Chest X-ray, PA view. Patient: 53 years old, sex M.
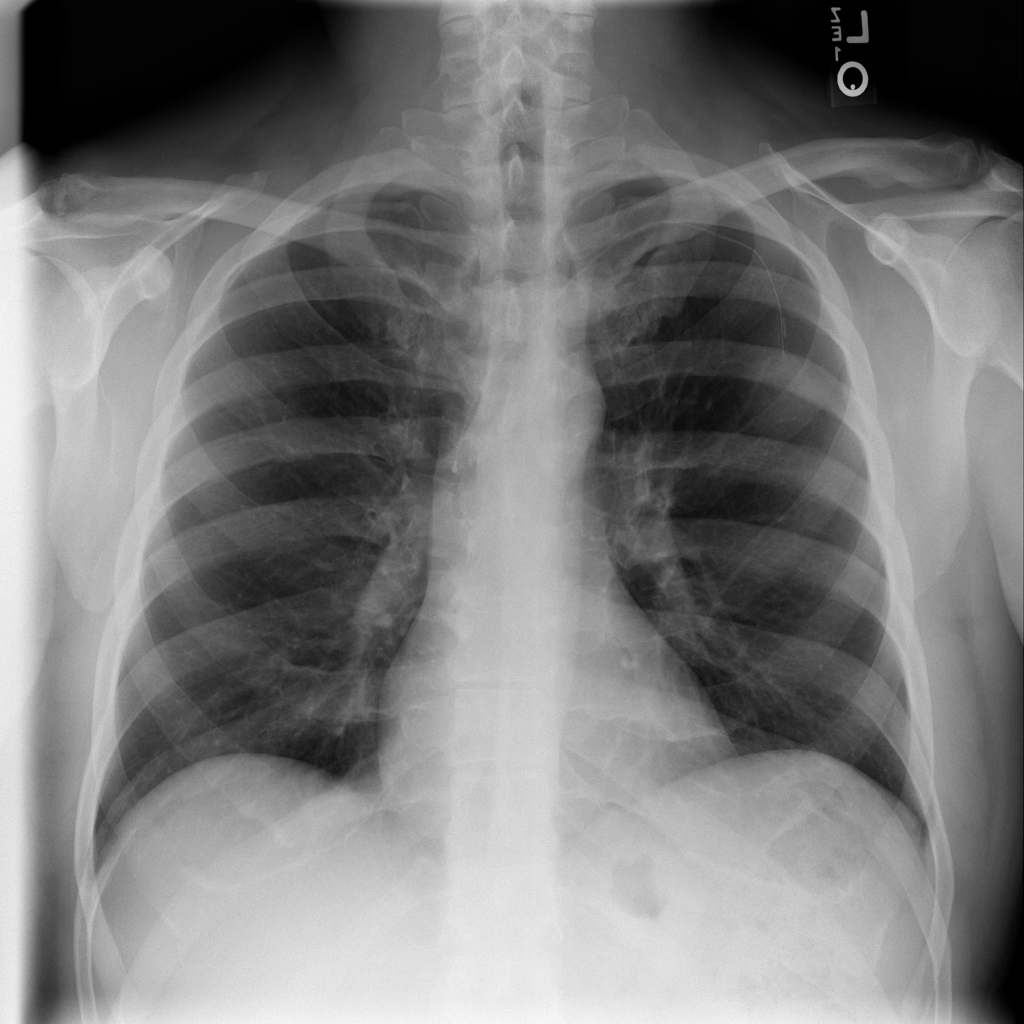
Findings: No Finding